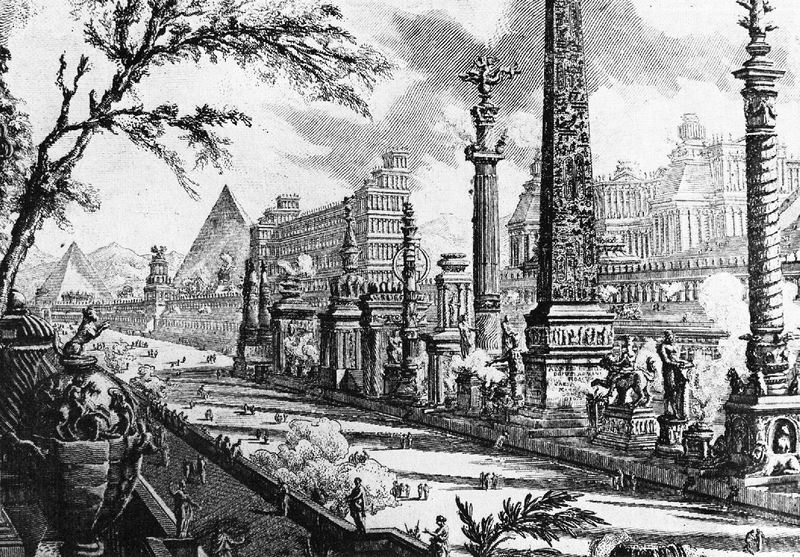
Titel: Le Antichità Romane; Band III
Künstler: Giovanni Battista Piranesi
Schlagwörter: baum, gott, himmel, mann, weiß, menschen, stadt, frau, schwarz, straße, säule, säulen, zeichnung, gebäude, schloss, tiere, leute, architektur, kirche, figur, kelch, pferd, reiter, turm, affe, statue, holzschnitt, mauer, könig, flucht, stadtansicht, kreuz, orient, palast, denkmal, stich, volk, triumph, skulpturen, statuen, obelisk, tempel, löwe, pyramide, kupferstich, ägypten, hochhaus, pyramiden, architekturstudie, triumphsäule